Interaction volume radius: 5 \u00c5
Interaction volume height: 30 \u00c5
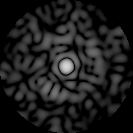
Disorder parameter: 0.8203